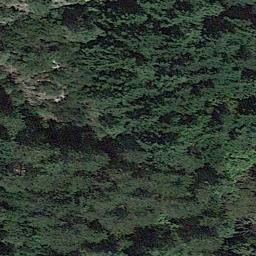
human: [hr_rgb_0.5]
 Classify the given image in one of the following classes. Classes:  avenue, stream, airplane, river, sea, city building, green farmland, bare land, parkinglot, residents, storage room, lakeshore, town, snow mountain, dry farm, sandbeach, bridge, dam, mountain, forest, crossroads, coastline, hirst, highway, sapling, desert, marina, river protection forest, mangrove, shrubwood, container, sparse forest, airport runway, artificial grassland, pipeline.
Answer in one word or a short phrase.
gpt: forest